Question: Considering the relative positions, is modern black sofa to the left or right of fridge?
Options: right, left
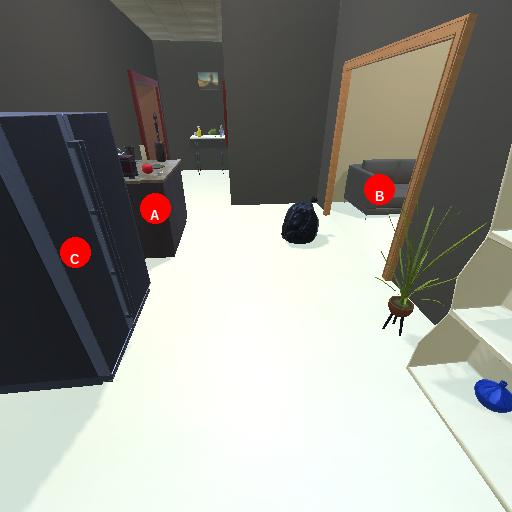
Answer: right